Question: I have the following html:
'''
<div class="chat-scroll height-full">
<div class="width-full" style="text-align: left">
<div class="bubble-left"></div>
</div>
<div class="width-full">
<div class="bubble-right" style="text-align: right"></div>
</div>
</div>
'''
Here is the css:
'''
.height-full {
height: 100%;
}
.width-full {
width: 100%;
}
.bubble {
position: relative;
max-width: 90%;
min-height: 30px;
padding: 5px;
background: -webkit-linear-gradient(90deg, #3B4FCC 5%, #2196F3 100%);
background: -moz-linear-gradient(90deg, #3B4FCC 5%, #2196F3 100%);
background: -ms-linear-gradient(90deg, #3B4FCC 5%, #2196F3 100%);
background: linear-gradient(180deg, #2196F3 5%, #3B4FCC 100%);
filter: progid:DXImageTransform.Microsoft.gradient(startColorstr='#2196F3', endColorstr='#3B4FCC');
-webkit-border-radius: 5px;
-moz-border-radius: 5px;
border-radius: 5px;
margin: 10px 5px;
}
.bubble-left {
@extend .bubble;
left: 0;
}
.bubble-right {
@extend .bubble;
right: 0;
}
'''
The problem is as you can see in the screenshot: the boxes are not aligned 1 to the left and the second to the right.

What did I do wrong?
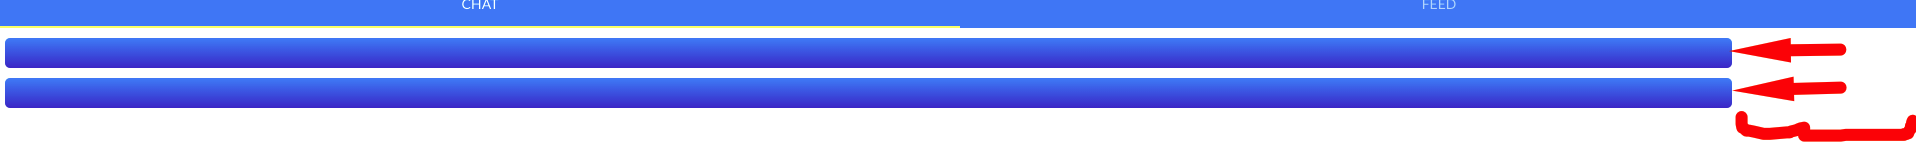
Answer: 'div's are not text. They are elements. Therefore, they are unaffected by 'text-align'.
To align a 'div':
- - 'margin-left: auto; margin-right: auto;'- 'margin-left: auto'